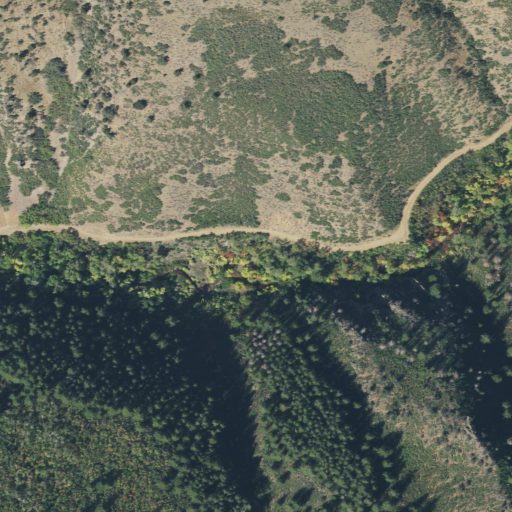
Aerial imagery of gap in Utah named The Narrows containing deciduous forest, evergreen forest, open development, shrub, and woody wetlands